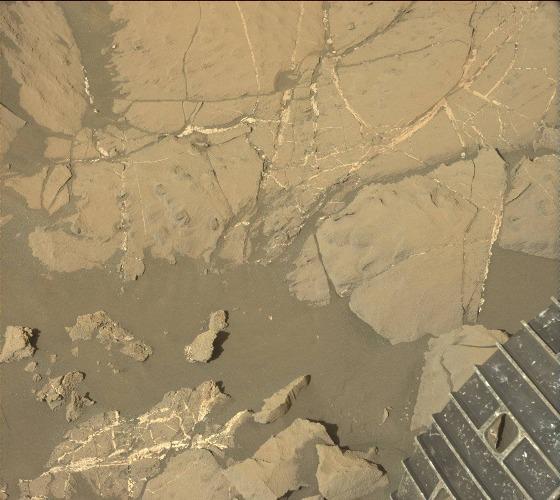
Terrain classes present: Background, Bedrock, Gravel / Sand / Soil, Shadow